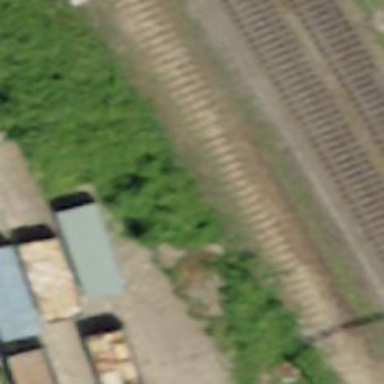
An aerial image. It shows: Disused railway yard with one track.